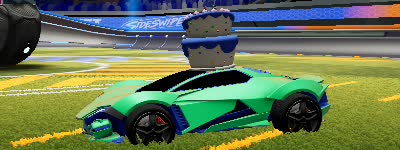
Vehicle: werewolf